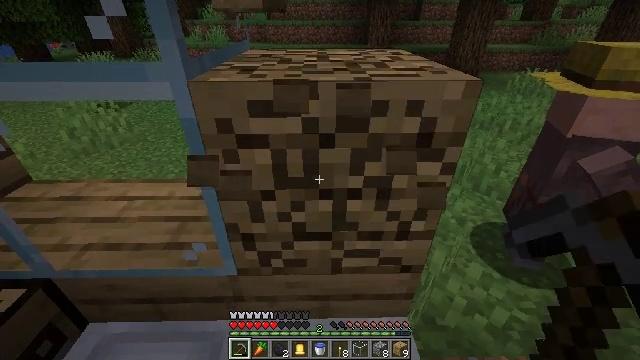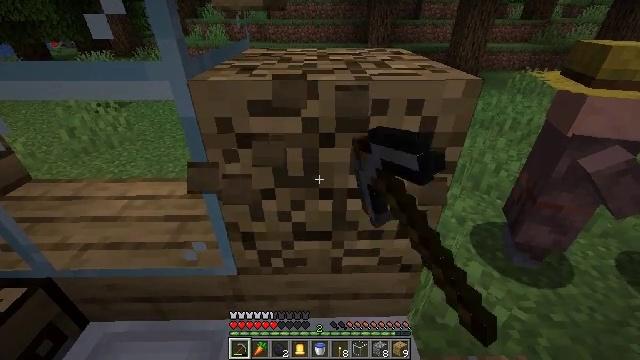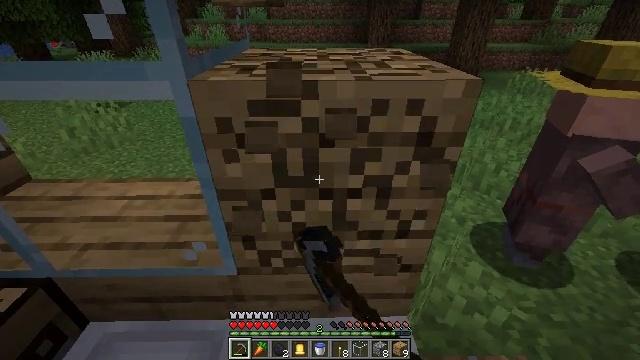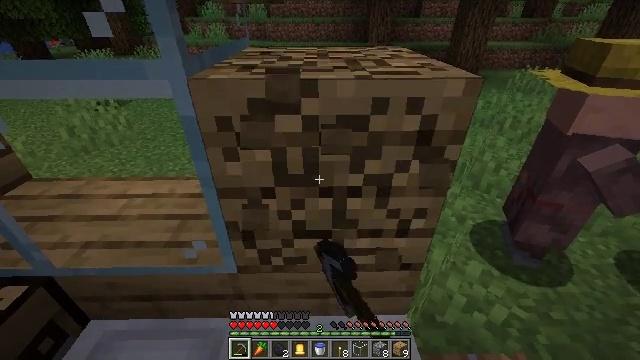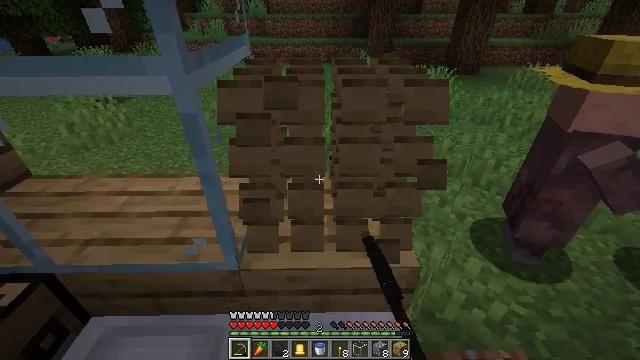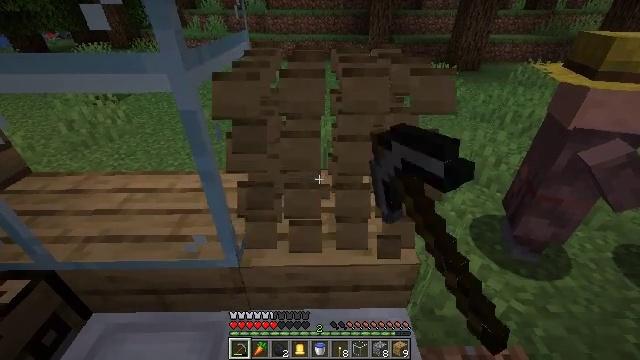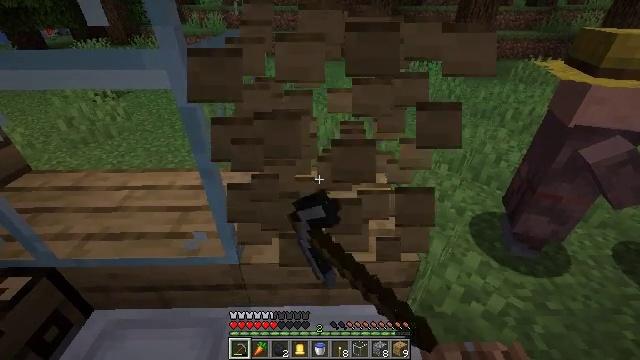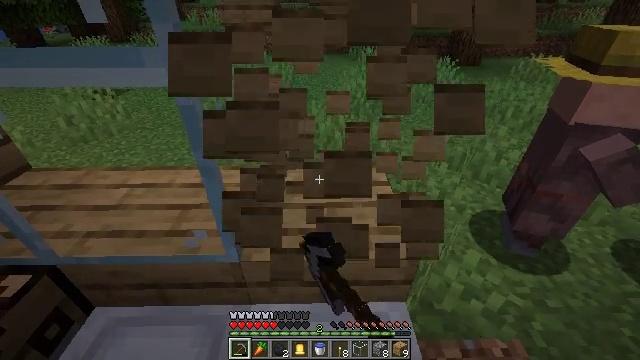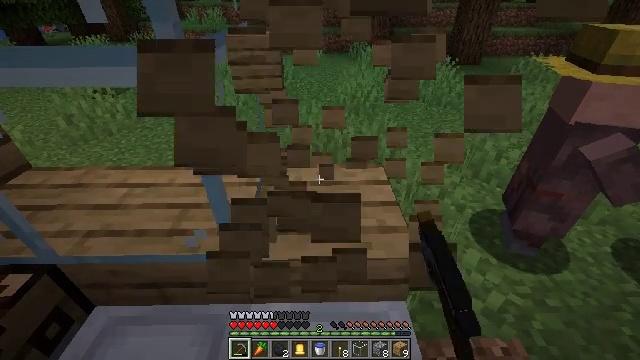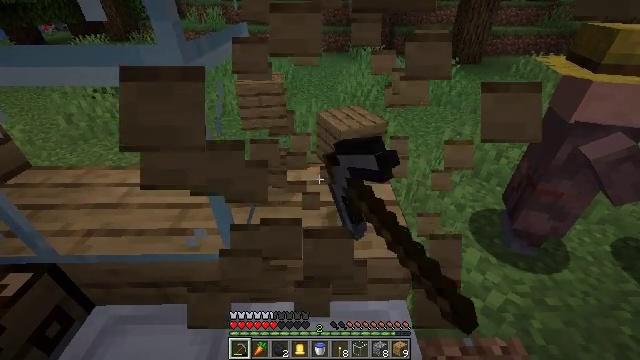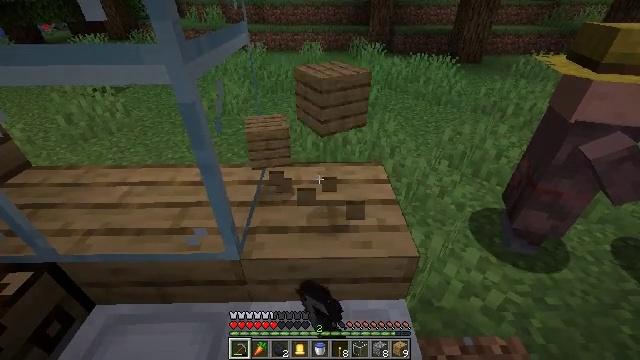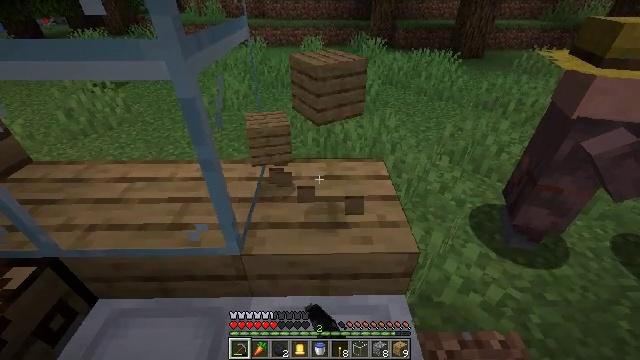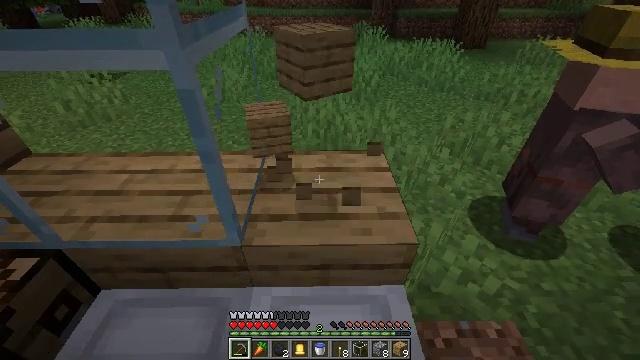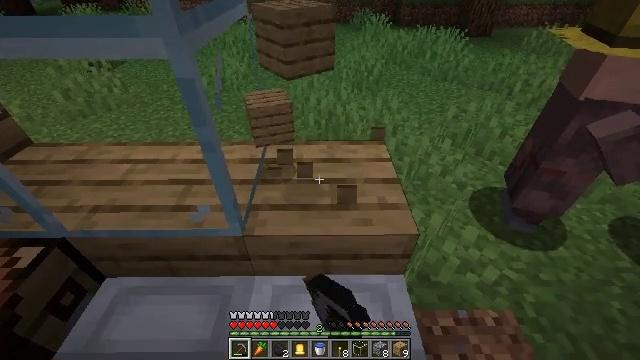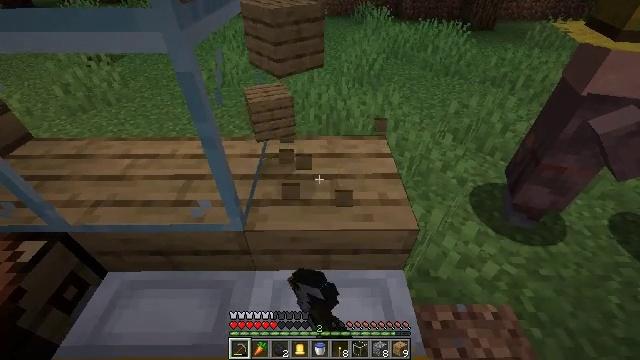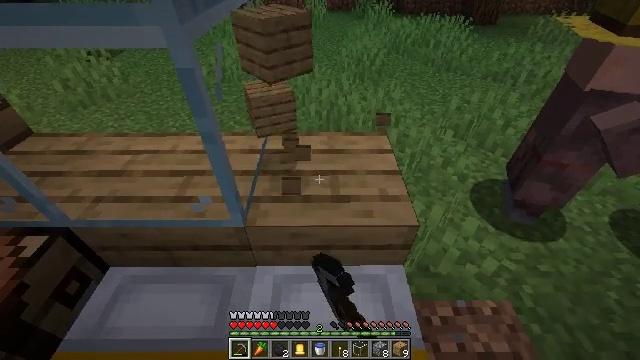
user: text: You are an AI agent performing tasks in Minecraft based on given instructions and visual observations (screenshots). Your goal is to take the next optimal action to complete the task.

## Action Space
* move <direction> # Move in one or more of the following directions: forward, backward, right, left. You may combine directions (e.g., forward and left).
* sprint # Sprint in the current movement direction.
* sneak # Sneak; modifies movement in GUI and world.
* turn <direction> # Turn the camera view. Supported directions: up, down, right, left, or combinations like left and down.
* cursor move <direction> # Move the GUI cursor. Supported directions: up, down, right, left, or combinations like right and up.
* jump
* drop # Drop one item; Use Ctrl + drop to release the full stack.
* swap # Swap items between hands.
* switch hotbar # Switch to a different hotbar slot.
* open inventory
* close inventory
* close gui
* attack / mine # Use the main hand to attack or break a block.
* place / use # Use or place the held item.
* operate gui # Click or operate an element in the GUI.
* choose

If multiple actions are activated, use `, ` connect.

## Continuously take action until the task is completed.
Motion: motion action
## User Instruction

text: Mine planks.
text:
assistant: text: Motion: attack / mine
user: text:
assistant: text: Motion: attack / mine
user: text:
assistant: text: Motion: attack / mine
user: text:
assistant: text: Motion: attack / mine
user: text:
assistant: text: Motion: attack / mine
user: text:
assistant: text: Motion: attack / mine
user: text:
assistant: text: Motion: attack / mine
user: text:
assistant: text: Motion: attack / mine
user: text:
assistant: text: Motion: attack / mine
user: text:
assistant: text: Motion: attack / mine
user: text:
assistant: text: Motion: attack / mine
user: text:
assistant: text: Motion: turn down, attack / mine
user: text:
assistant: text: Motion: turn down, attack / mine
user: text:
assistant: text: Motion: turn down, attack / mine
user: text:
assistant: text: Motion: attack / mine
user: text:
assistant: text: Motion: attack / mine
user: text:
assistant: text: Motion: attack / mine
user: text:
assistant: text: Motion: attack / mine
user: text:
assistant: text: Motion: attack / mine
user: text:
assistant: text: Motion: attack / mine
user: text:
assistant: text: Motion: attack / mine
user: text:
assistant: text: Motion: attack / mine
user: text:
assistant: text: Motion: attack / mine
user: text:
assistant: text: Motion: attack / mine
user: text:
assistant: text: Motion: attack / mine
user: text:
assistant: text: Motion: attack / mine
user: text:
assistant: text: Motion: attack / mine
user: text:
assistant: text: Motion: attack / mine
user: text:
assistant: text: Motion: attack / mine
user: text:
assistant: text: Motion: attack / mine